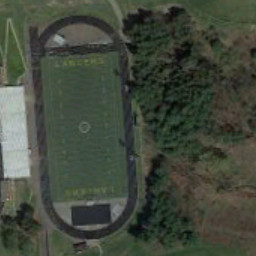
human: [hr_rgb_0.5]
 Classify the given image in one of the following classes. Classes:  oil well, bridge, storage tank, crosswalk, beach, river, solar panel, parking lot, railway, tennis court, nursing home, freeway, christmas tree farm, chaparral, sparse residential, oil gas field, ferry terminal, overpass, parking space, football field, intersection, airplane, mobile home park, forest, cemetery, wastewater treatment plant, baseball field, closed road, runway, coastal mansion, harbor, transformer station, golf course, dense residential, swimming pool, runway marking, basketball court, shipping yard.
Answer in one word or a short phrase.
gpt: football field